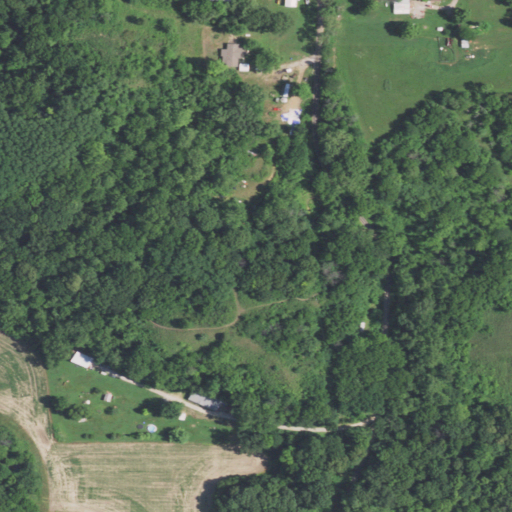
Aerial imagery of mountain in Illinois named Kingfisher Hill containing deciduous forest, open development, cultivated crops, pasture, low intensity development, woody wetlands, and medium intensity development